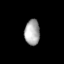
Tissue: lung
Cell type: Fibroblasts
Senescence score: 0.5426
Nuclear area (px): 379
Mean DAPI intensity: 168.776